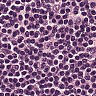
Metastatic tissue present: no